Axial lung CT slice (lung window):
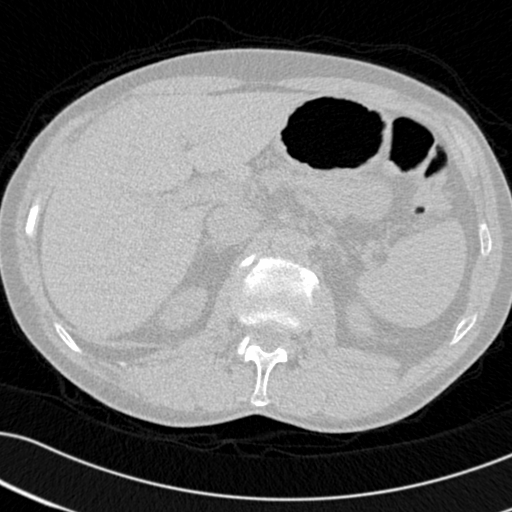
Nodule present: no